Question: We've migrated our app from the old marketplace to the new one. After a few days we've received an email that we don't comply with an SSO policy - the user is not recognized after he installs the application.
In the old app we had a specific setup link, that was opened for the user after he installed the app - thus making him recognizable. Is there such a function in the market? Is there some sort of a callback for the installation event in the new marketplace?
P.S. the guy from Google told me to post technical questions on Stackoverflow and that "Our developer relations team monitors that forum and will be able to assist you."
:
There's the link in this after-installation popup (which clearly no user will click):

Is there a way to call the URL that of the in the background, without needing the user to click an obscure link?
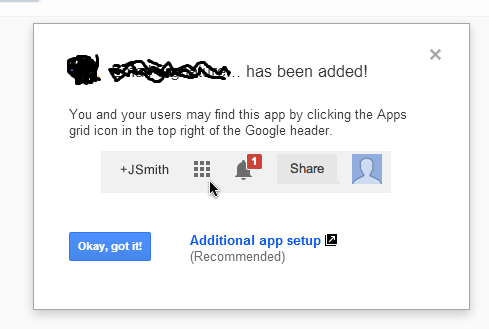
Answer: That was an intentional design change which is different than how it used to work in v1 of the marketplace.
If you need interactive setup, best thing to do is put in a check on login to see if the domain has been configured. You can use the licensing API to check for a marketplace install record or directory API to check user permissions if those matter for your use case.
If you just need to run a background task, you can periodically poll the licensing API to detect new installations of the app. This shouldn't be done too often, so if you need to do things a user logs you're still better off going with a check on login to route them to the setup flow as needed.